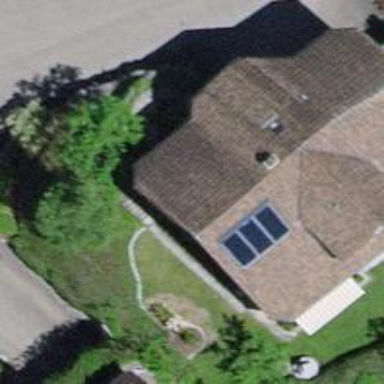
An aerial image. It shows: Solar power generator utilizing photovoltaic technology with solar photovoltaic panels.